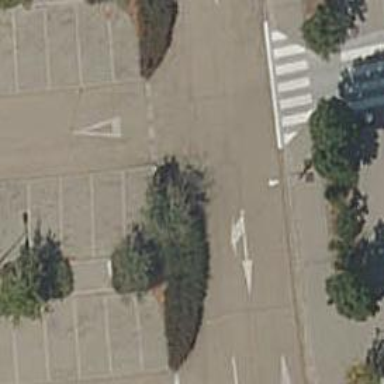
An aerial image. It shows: Parking aisle designated as service road.